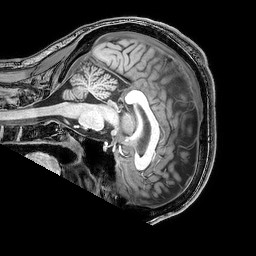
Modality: T1w
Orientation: sagittal
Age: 22
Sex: male